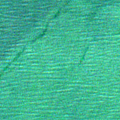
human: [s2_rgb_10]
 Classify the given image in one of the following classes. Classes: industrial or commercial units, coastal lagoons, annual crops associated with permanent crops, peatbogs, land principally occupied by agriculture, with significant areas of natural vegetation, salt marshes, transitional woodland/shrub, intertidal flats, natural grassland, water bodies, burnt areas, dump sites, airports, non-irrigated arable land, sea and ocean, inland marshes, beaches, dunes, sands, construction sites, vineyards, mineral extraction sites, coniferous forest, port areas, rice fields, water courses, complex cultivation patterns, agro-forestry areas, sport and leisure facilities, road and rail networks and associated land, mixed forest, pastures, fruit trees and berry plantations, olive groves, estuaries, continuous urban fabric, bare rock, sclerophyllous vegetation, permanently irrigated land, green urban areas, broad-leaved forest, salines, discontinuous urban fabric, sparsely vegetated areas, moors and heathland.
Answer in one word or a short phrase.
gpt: sea and ocean